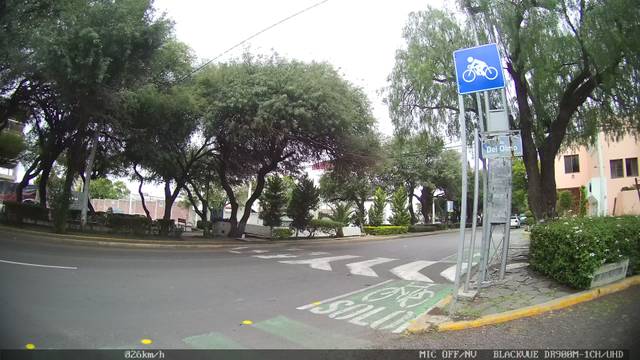
Region: Mexico
Coordinates: 20.606, -100.382